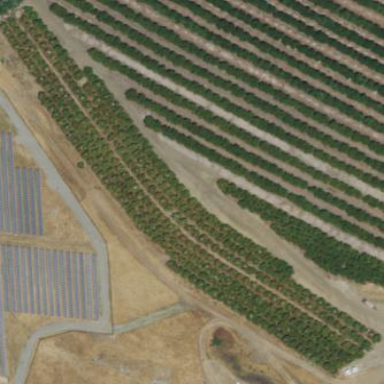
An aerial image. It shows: Orchard.